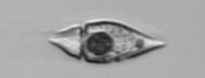
Label: Amphidinium